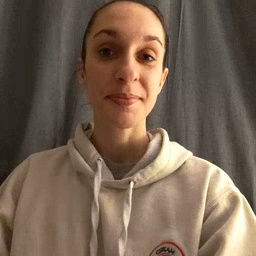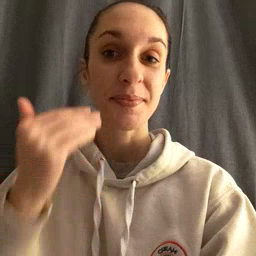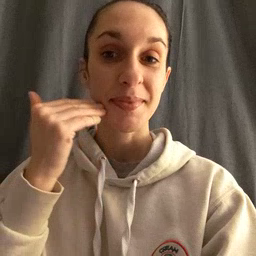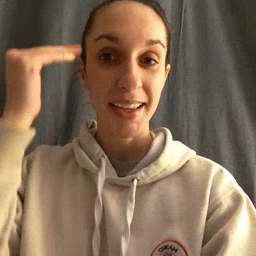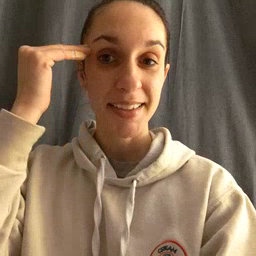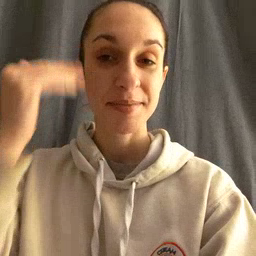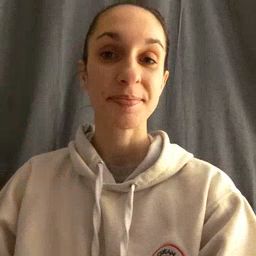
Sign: head